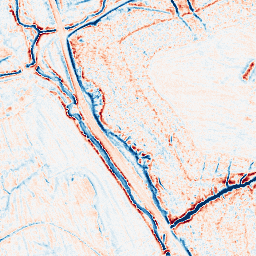
Category: classical
Decomposition family: gaussian_anisotropic
Decomposition parameters: sigma_x: 2
sigma_y: 2
Upsampling method: sinc_blackman
Upsampling parameters: scale: 4
kernel_size: 16
Upsampling scale: 4